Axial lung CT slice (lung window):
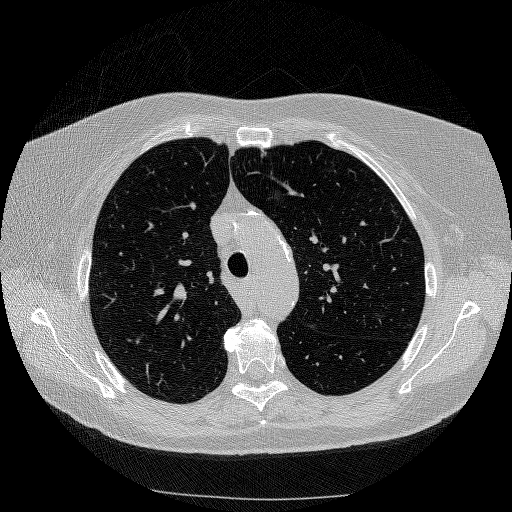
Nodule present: yes
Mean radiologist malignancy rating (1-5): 3.5